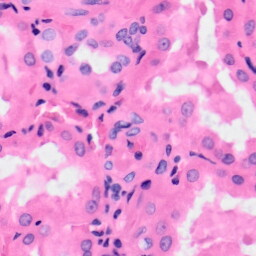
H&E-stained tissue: Kidney